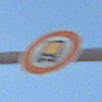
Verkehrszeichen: VerbotKennzeichnungspflichtigeKraftfahrzeugeGefaehrlicheGueter
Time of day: MorningAfternoon
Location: Outdoor (Suburban)
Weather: PartlyCloudy
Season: NotSpecified
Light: Natural